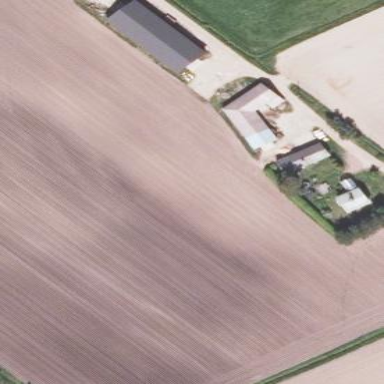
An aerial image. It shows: Farmyard area.